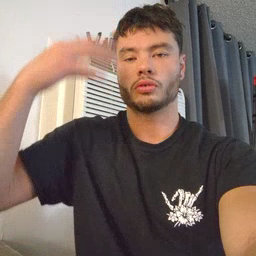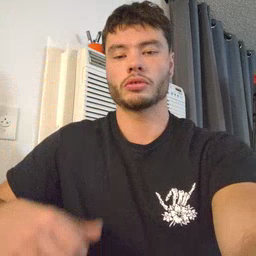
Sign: shower